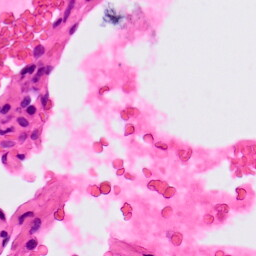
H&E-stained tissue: Lung